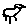
Label: bird